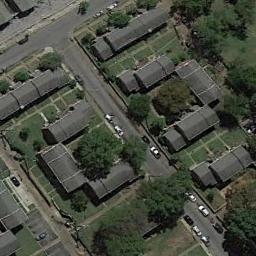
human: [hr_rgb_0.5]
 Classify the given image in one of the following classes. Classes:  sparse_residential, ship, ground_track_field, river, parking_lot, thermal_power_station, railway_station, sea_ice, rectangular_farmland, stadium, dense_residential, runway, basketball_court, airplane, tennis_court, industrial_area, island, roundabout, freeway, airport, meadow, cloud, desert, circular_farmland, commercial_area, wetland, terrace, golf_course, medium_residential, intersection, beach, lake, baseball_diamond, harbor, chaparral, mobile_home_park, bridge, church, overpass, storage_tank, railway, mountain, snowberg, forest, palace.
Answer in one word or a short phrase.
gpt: medium_residential